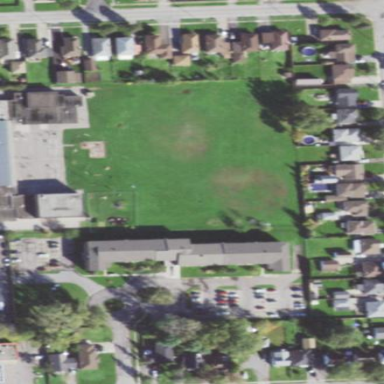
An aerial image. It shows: School.